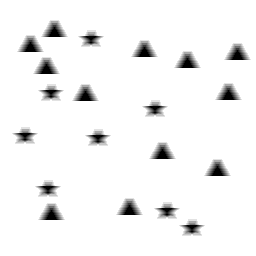
Squares: 0
Triangles: 12
Stars: 8
Total shapes: 20